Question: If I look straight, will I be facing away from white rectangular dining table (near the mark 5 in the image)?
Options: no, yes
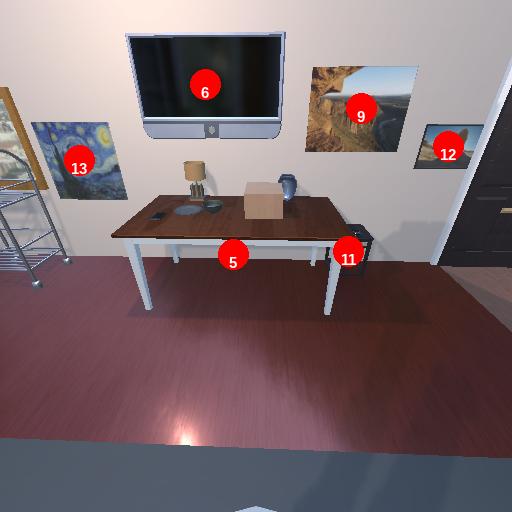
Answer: no